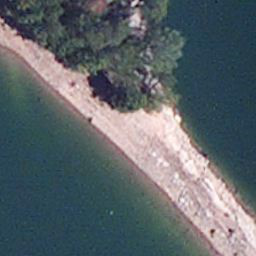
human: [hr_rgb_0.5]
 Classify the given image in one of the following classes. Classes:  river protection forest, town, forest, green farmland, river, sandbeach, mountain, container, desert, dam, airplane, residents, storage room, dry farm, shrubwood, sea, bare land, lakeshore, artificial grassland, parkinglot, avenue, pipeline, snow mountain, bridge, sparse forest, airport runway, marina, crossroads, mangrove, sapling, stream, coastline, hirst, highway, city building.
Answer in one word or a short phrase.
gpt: lakeshore